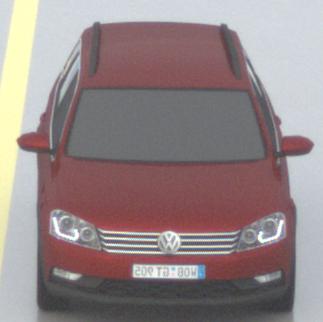
Make: VW
Model: Passat Alltrack 1.8 TSI
Detailed model: Passat (B7) Alltrack
Model produced from: 2012/03
Model produced until: 2013/06
Doors: 5
Color: red
Road condition: wet road
Daytime: morning or afternoon
Contrast: low contrast